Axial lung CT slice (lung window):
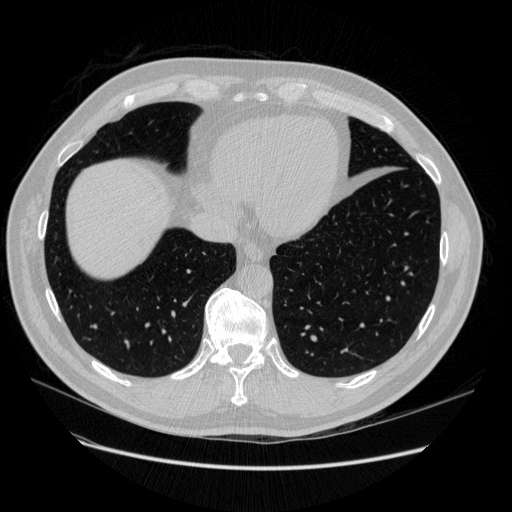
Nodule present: no